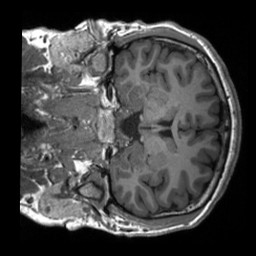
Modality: T1w
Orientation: coronal
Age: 25
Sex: male
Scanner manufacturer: siemens
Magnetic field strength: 3 T
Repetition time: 2.3 s
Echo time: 0.00232 s